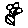
Label: flower